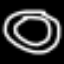
Label: donut